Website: home-depot
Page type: billing-address
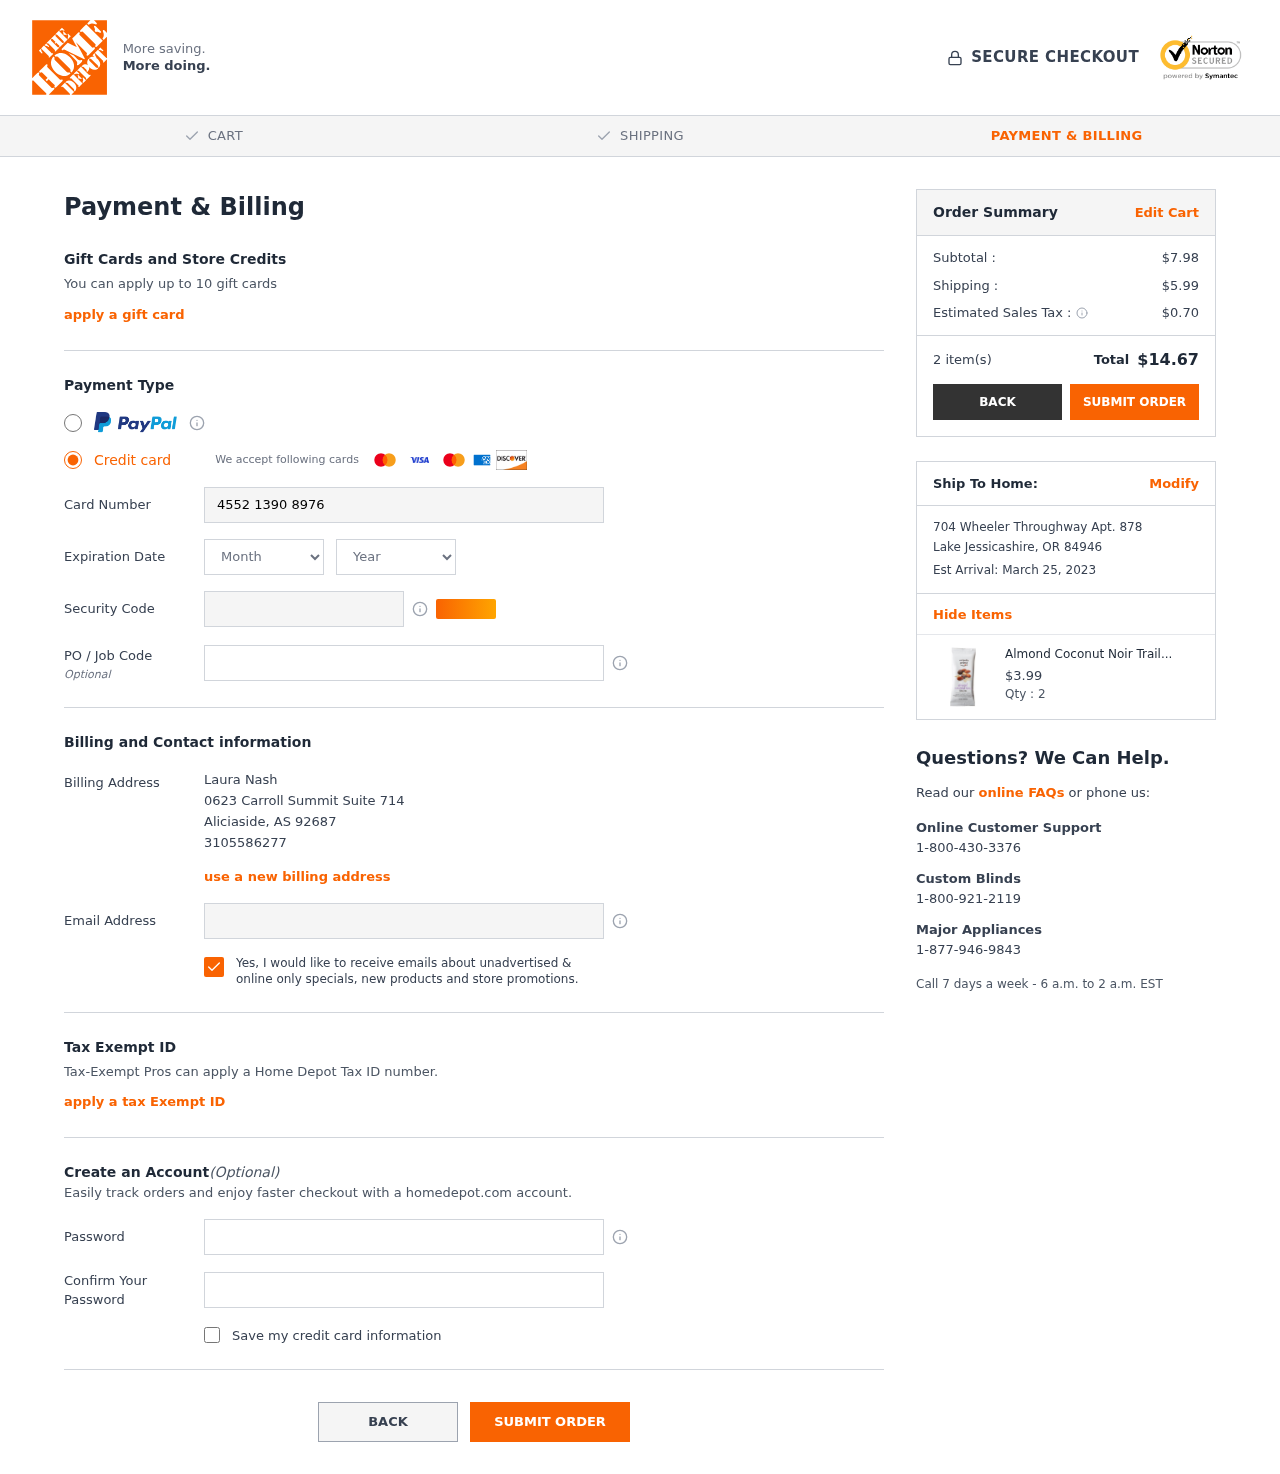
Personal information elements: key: PII_CARD_CVV
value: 852
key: PII_CARD_EXPIRY_MONTH
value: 08
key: PII_CARD_EXPIRY_YEAR
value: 26
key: PII_CARD_NUMBER
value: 4552 1390 8976 9772
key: PII_CITY
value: Aliciaside
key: PII_CITY2
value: Lake Jessicashire
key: PII_EMAIL
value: lauranash@gmail.com
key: PII_FULLNAME
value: Laura Nash
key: PII_JOB_CODE
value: J107430
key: PII_PHONE
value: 3105586277
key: PII_POSTCODE
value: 92687
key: PII_POSTCODE2
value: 84946
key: PII_STATE_ABBR
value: AS
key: PII_STATE_ABBR2
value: OR
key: PII_STREET
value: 0623 Carroll Summit Suite 714
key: PII_STREET2
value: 704 Wheeler Throughway Apt. 878
Product elements: key: PRODUCT1_NAME
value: Almond Coconut Noir Trail Mix Snack Pack, 1.5 oz single serve (Pack of 300)
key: PRODUCT1_PRICE
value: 3.99
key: PRODUCT1_QUANTITY
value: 2
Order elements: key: ORDER_SUBTOTAL
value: $7.98
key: ORDER_SHIPPING_COST
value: $5.99
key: ORDER_TAX
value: $0.70
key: ORDER_NUM_ITEMS
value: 2 item(s)
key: ORDER_TOTAL
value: $14.67
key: ORDER_DELIVERY_DATE
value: Est Arrival: March 25, 2023